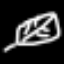
Label: leaf